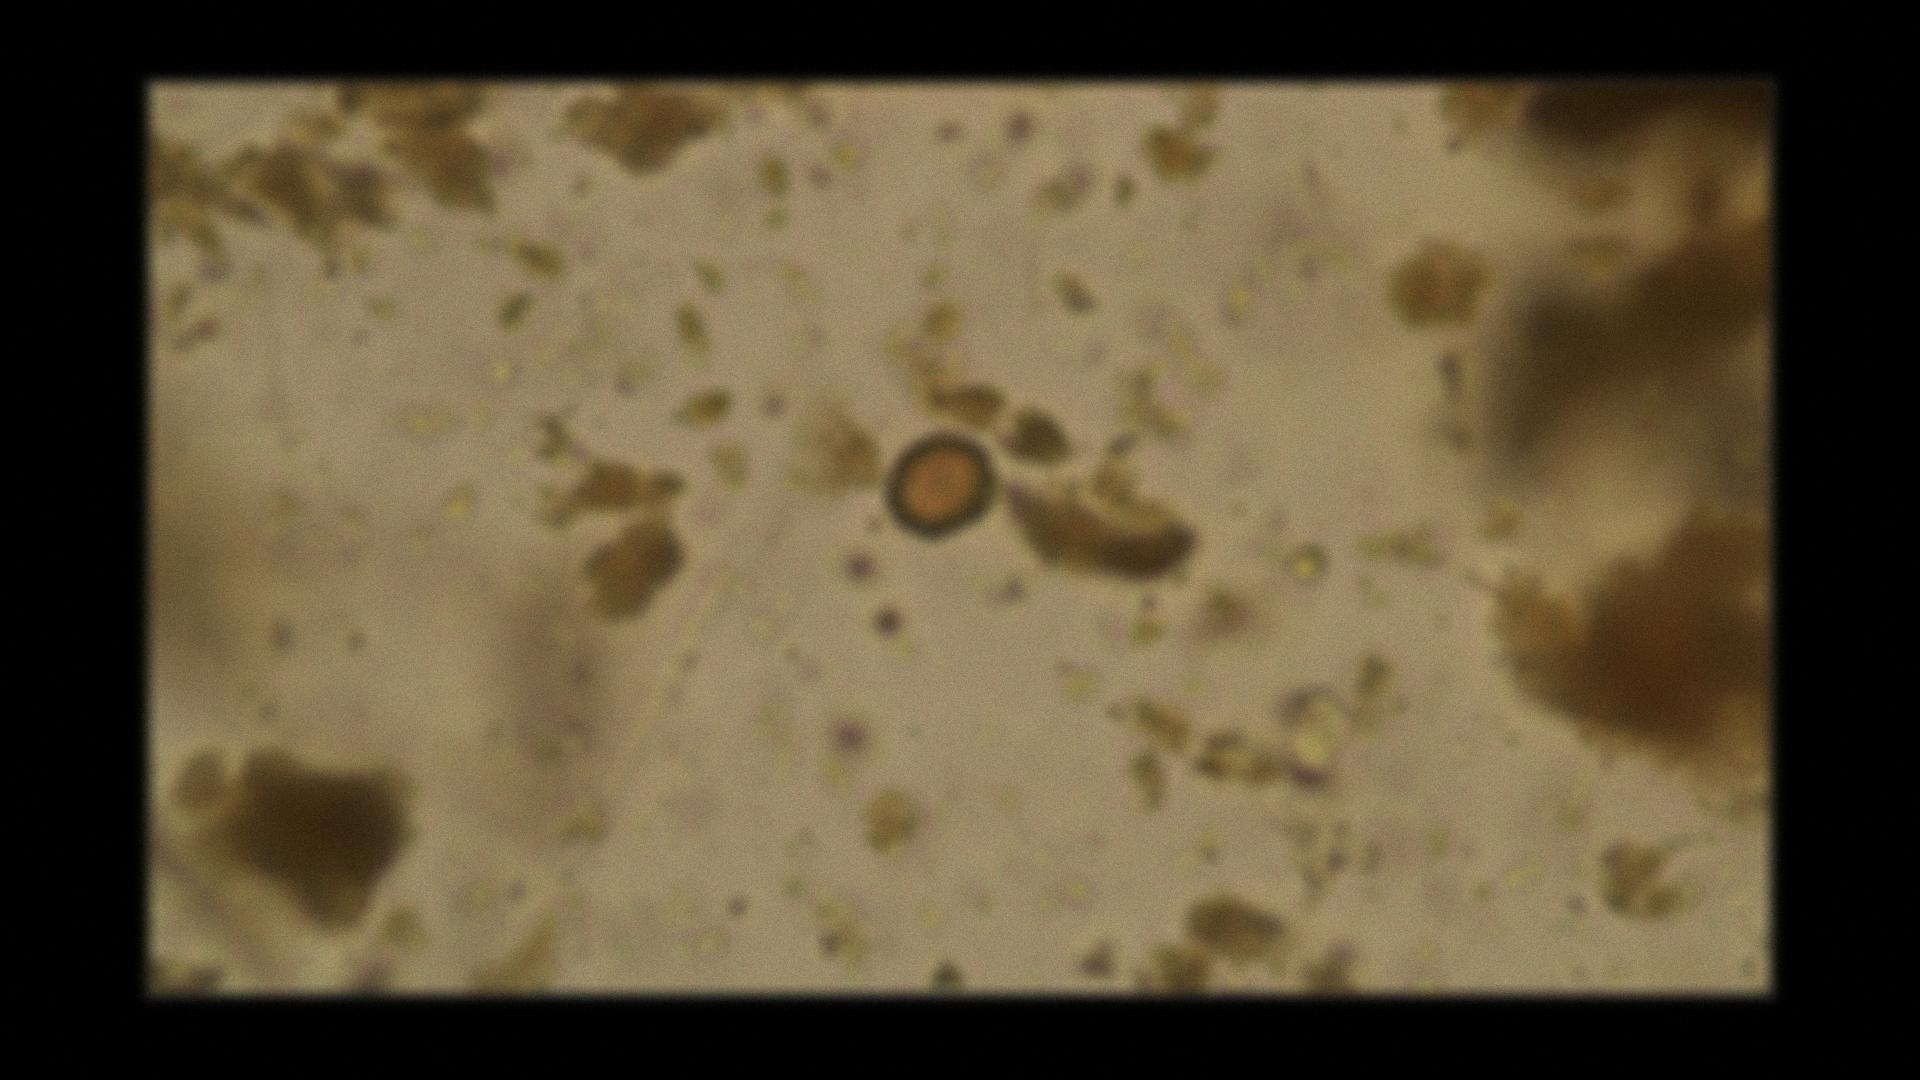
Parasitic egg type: Taenia spp. egg